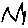
Label: zigzag